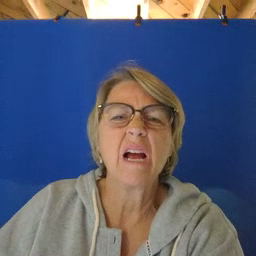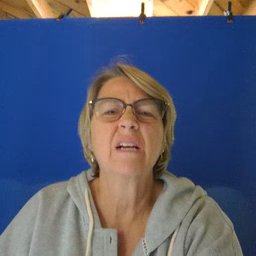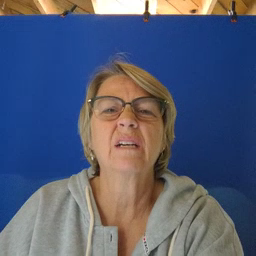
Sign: bad